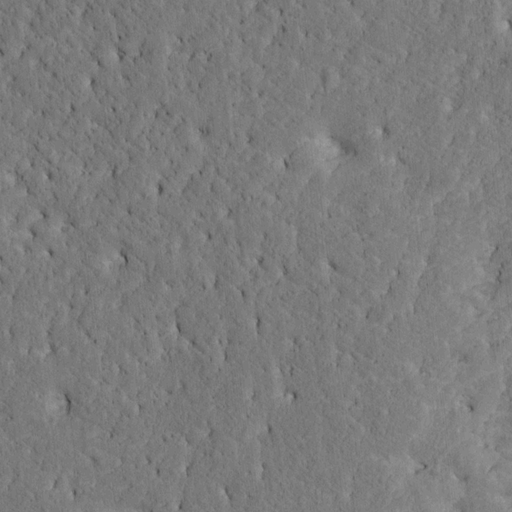
Classes present: Background